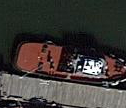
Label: Towing_vessel